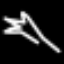
Label: fork